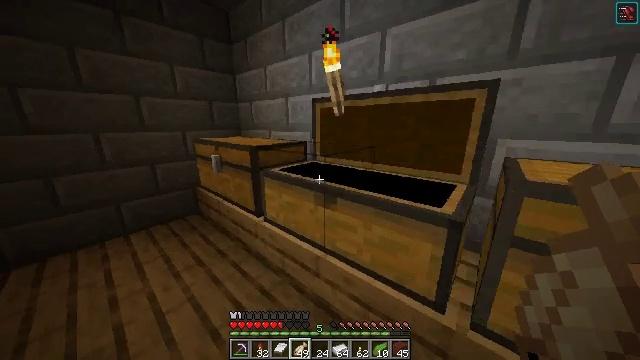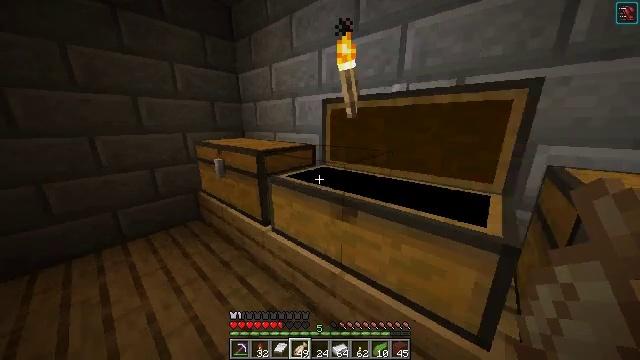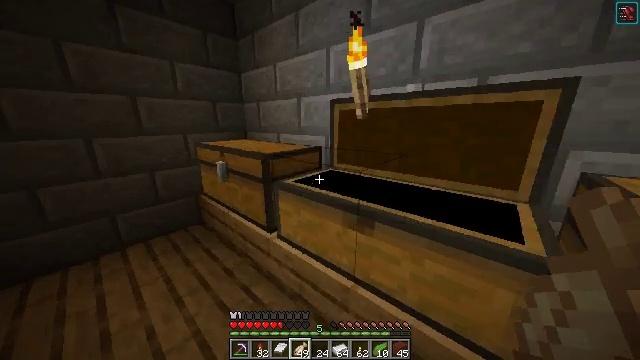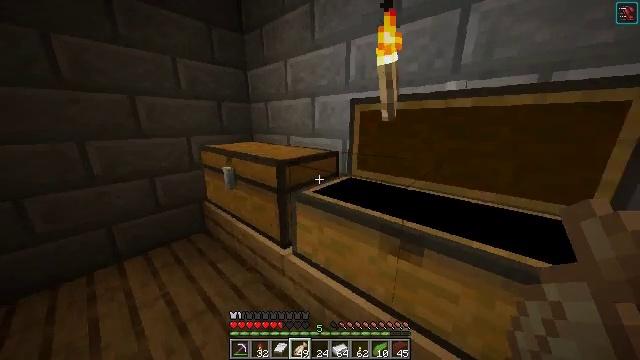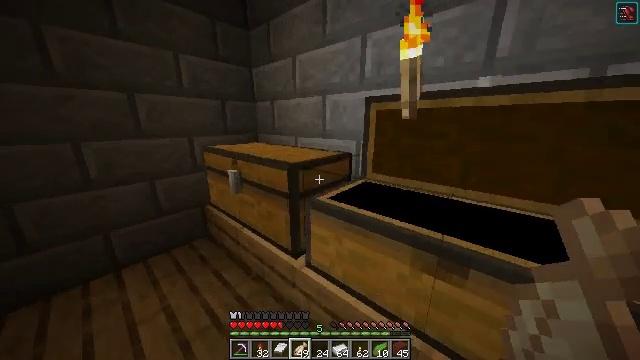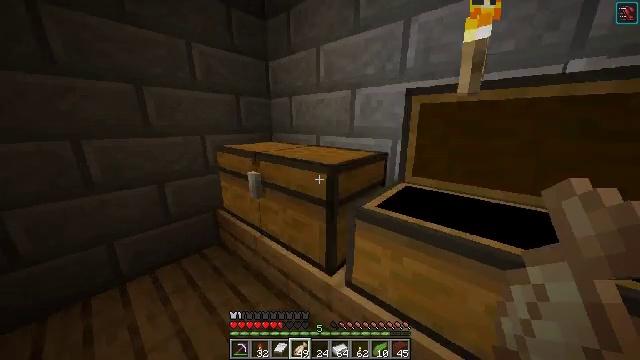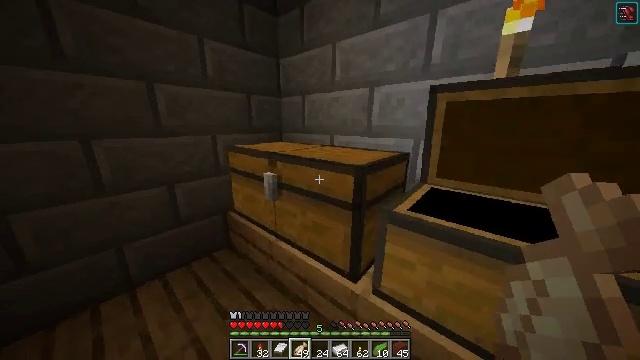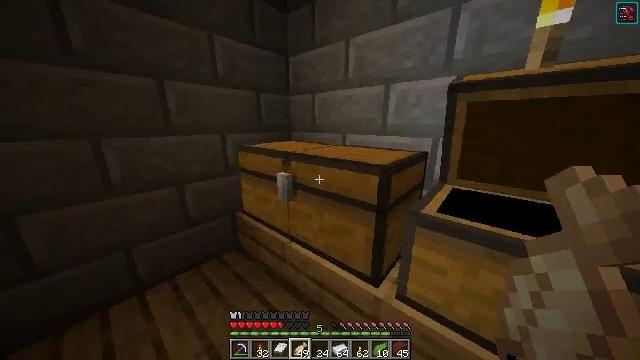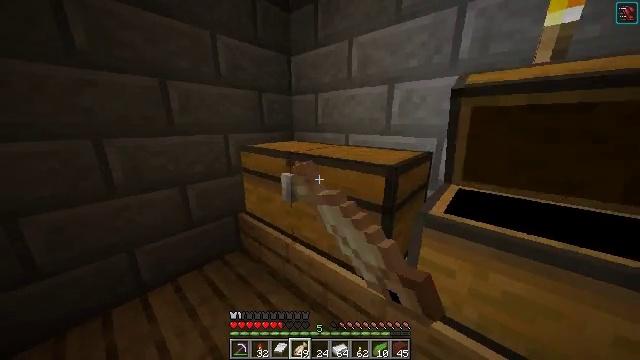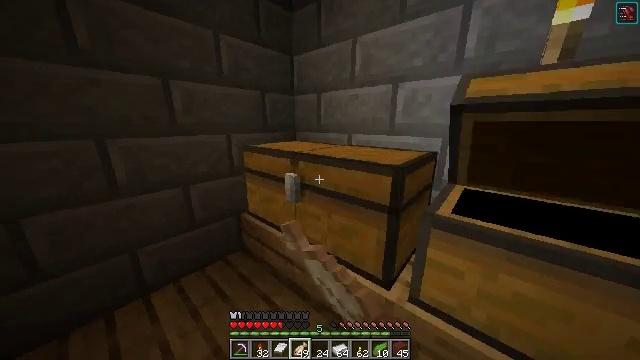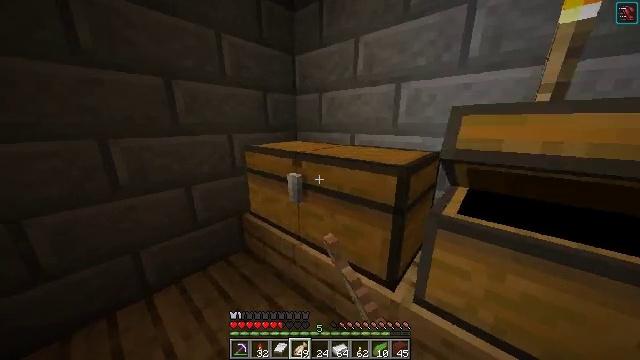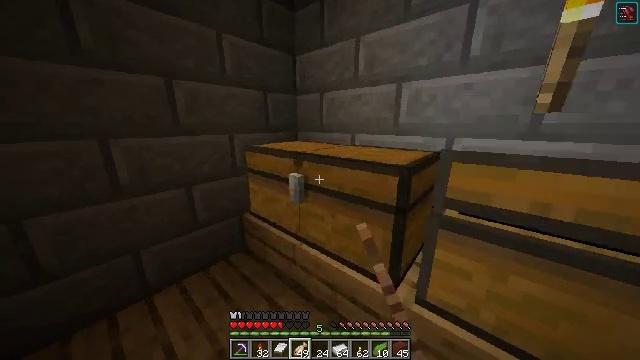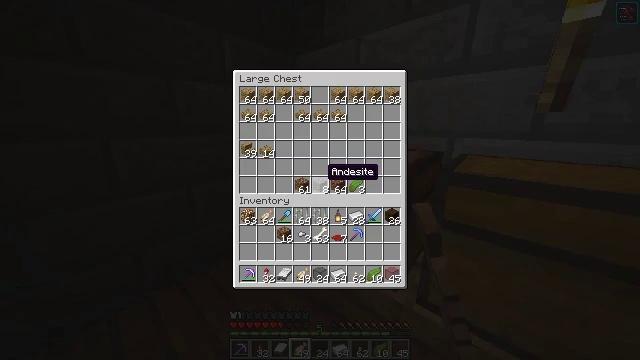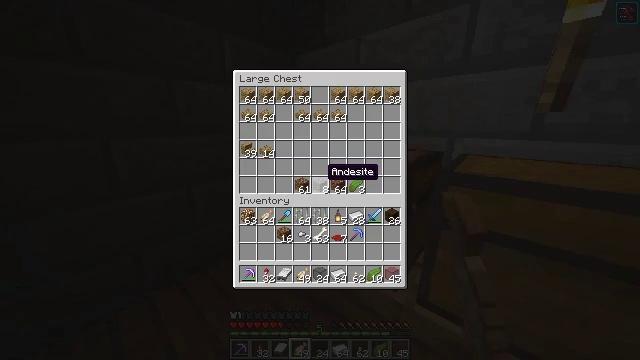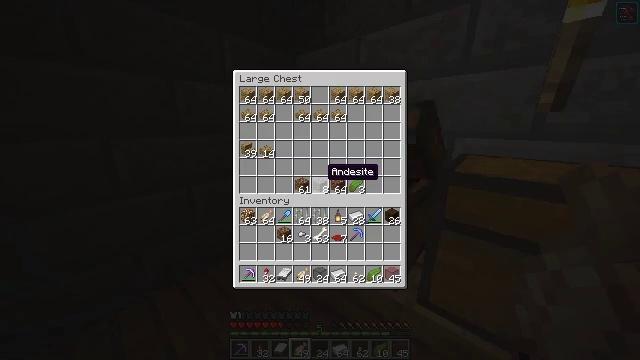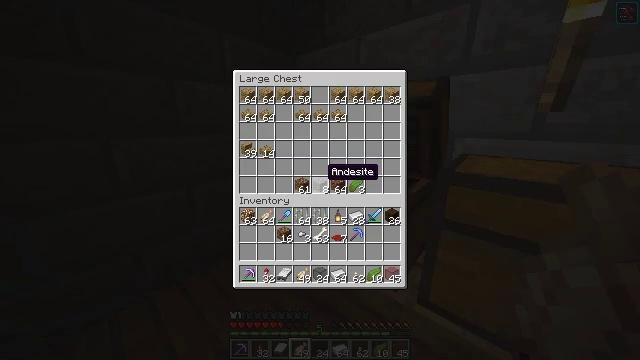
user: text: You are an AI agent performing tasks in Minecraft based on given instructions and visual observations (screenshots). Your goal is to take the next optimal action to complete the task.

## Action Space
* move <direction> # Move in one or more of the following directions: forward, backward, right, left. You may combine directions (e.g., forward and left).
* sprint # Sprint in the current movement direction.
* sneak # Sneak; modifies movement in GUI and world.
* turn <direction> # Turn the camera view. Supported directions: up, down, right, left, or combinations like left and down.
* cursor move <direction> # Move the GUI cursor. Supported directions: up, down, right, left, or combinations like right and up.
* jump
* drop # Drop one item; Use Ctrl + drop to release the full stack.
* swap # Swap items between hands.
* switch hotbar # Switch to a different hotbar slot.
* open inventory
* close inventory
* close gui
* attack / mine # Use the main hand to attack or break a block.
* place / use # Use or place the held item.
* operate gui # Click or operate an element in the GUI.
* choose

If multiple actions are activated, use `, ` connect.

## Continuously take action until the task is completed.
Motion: motion action
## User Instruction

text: Craft iron nugget in the crafting table.
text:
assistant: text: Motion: move forward and move left
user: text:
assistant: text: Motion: move forward and move left
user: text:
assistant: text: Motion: move forward and move left
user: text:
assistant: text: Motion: move forward and move left
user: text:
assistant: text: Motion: move left
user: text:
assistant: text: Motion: no_op
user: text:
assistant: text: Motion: use / place
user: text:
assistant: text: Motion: use / place
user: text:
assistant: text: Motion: use / place
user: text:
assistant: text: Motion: no_op
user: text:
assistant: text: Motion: no_op
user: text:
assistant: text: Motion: open gui
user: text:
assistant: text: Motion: no_op
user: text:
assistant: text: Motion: no_op
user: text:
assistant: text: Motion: no_op
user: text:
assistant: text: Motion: no_op
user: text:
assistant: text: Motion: no_op
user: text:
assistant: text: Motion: no_op
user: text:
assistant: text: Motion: no_op
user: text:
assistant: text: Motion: no_op
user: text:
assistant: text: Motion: no_op
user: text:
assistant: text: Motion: no_op
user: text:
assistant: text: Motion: no_op
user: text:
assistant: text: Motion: no_op
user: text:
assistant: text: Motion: no_op
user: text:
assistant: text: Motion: close gui
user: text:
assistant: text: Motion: no_op
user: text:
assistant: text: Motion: no_op
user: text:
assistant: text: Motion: no_op
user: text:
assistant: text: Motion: no_op